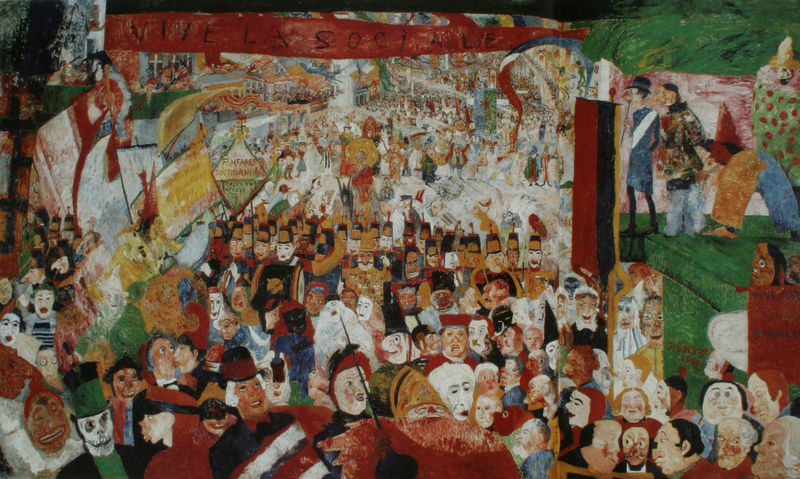
Titel: Christi Einzug in Brüssel
Künstler: James Ensor
Standort: Antwerpen
Institution: Musée des Beaux-Arts
Schlagwörter: blau, gemälde, gruppe, mann, weiß, frauen, gelb, grün, menschen, stadt, braun, bunt, frankreich, frau, hintergrund, hut, mitte, männer, orange, schwarz, straße, vordergrund, haus, rot, ensor, fest, leute, masse, versammlung, dix, feier, gesichter, gesicht, pelz, schädel, tod, häuser, kostüm, bühne, theater, stock, spanien, schrift, fahnen, italien, fahne, flagge, zug, weis, platz, banner, soldaten, verkleidung, starr, um 1900, podest, transparent, maske, spanisch, clown, text, uniform, demonstration, soldat, auflauf, menschenmasse, fasching, zirkus, jahrmarkt, wimpel, rom, skelett, totenkopf, zeichnerisch, rouge, kostüme, prozession, umzug, flaggen, parade, karneval, veranstaltung, aufzug, kandinsky, totenmaske, fratze, fratzen, plakate, arabeske, ziel, mexiko, podium, spruchband, masken, mittig, massen, clowns, pastel, carnaval, farbe an sich kontrast, faschingverkleidung, fassnacht, figuration, foire, frauej, fuguration, harleking, masque, oostende, ostende, verkleidungen, viva la sociale, vive, vive la sociale